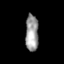
Tissue: skin
Cell type: Epithelial cells
Senescence score: 0.2616
Nuclear area (px): 465
Mean DAPI intensity: 154.714